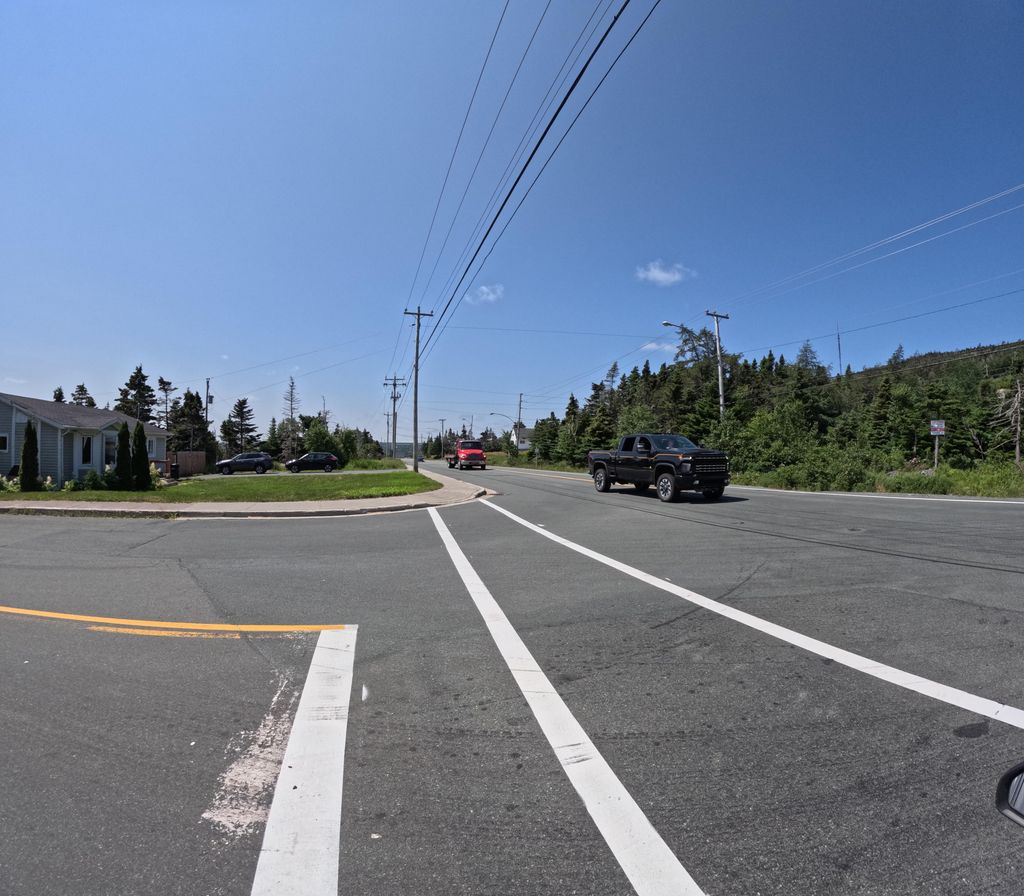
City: st_johns